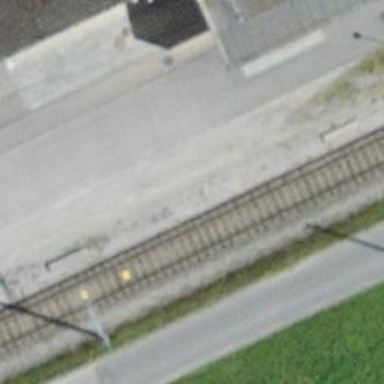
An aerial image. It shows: Railway service station.